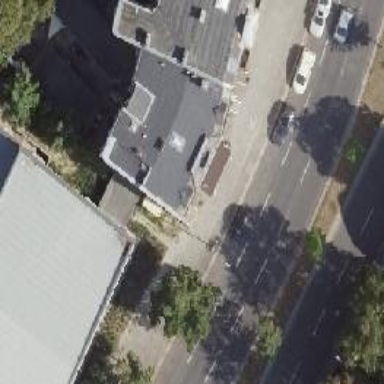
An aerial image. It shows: Bakery.